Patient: sex M, age 94
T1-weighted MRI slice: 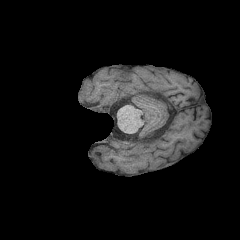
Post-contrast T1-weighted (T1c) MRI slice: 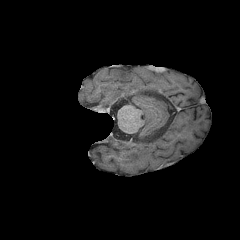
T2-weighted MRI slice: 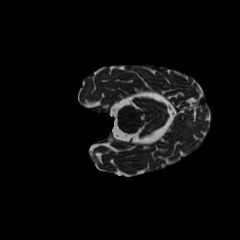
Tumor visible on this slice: no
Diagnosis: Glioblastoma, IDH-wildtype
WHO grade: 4